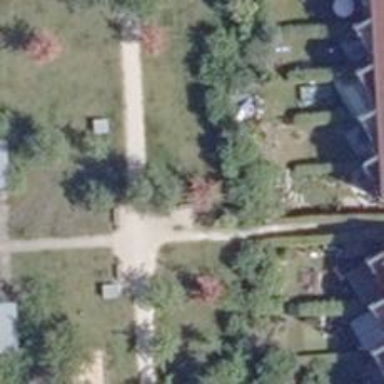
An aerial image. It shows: Ground-mounted lamp.